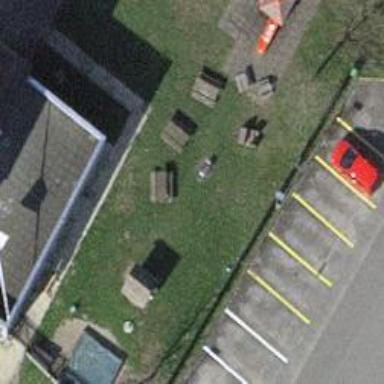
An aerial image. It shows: Picnic table located in leisure land area.